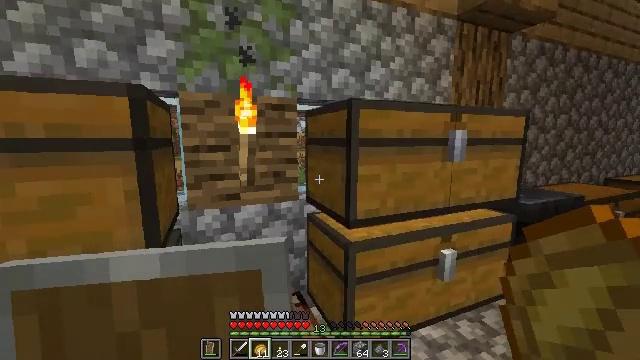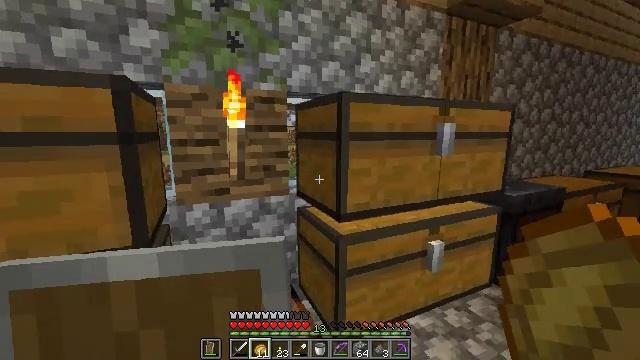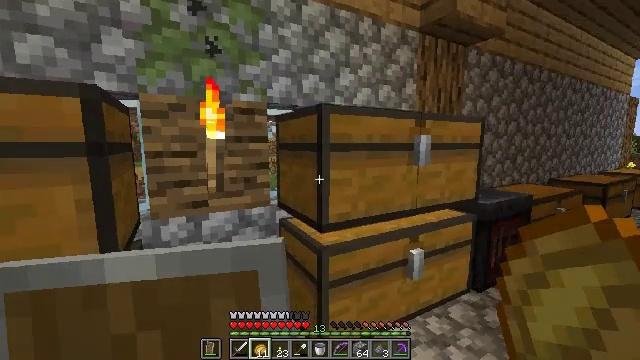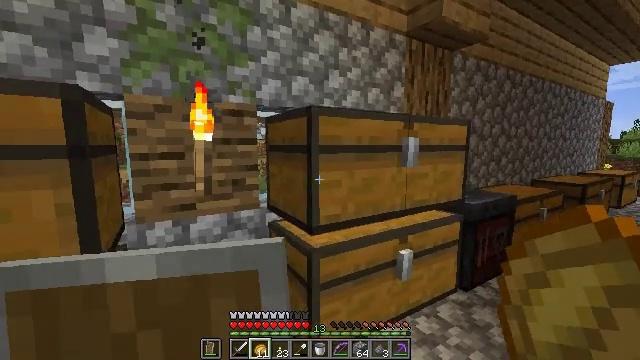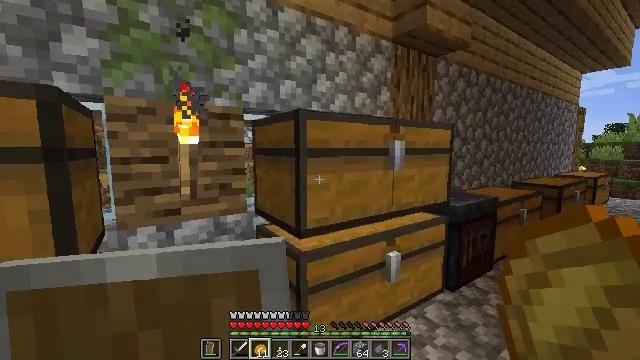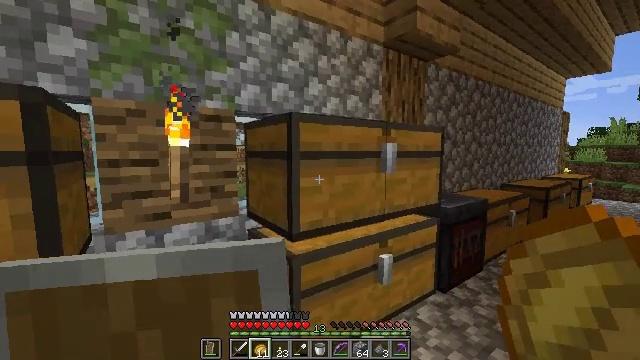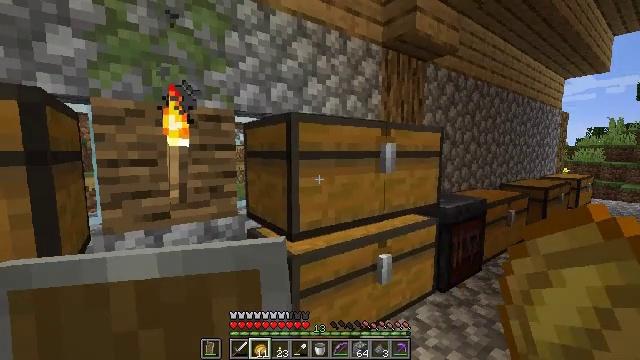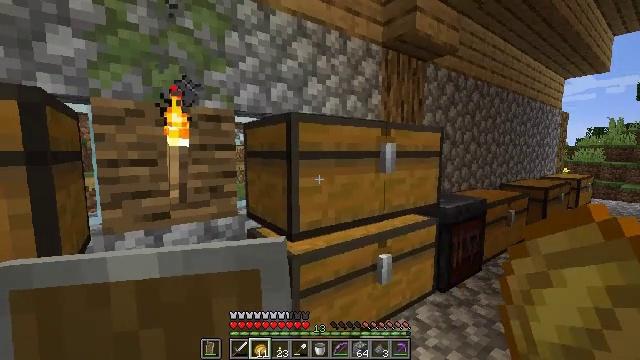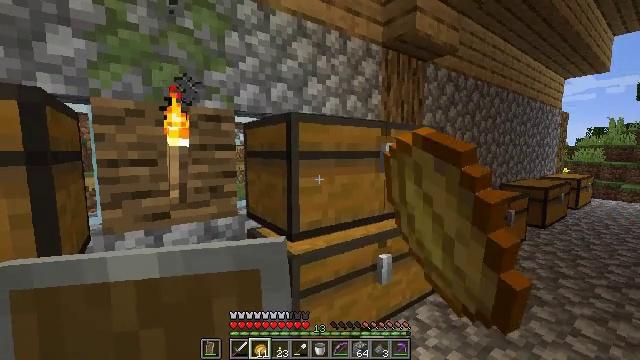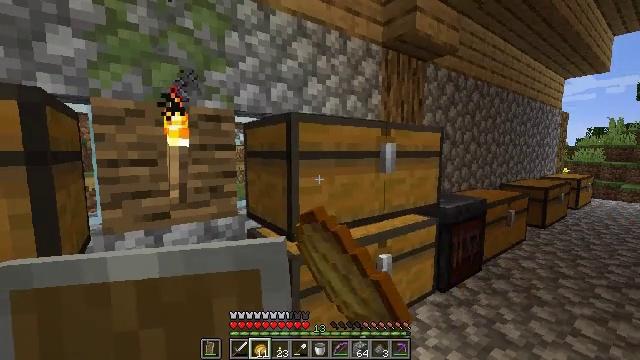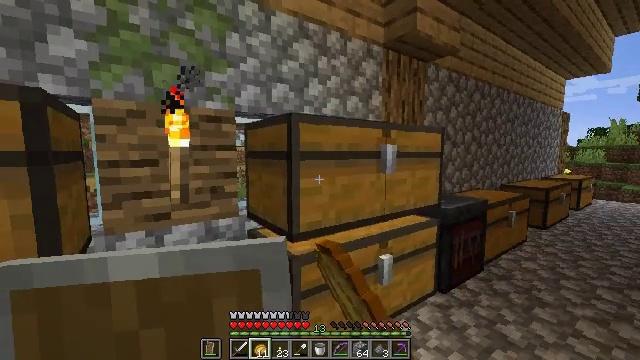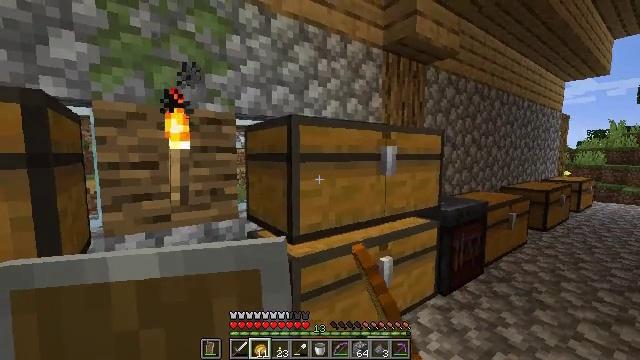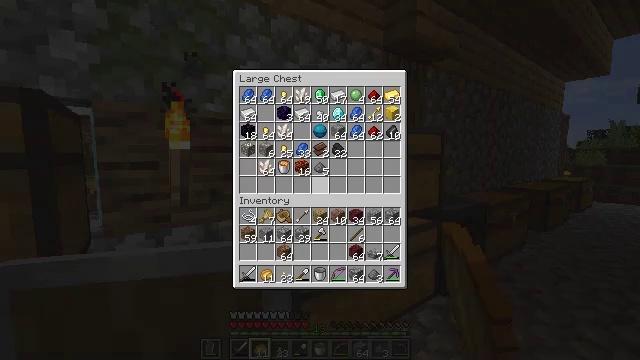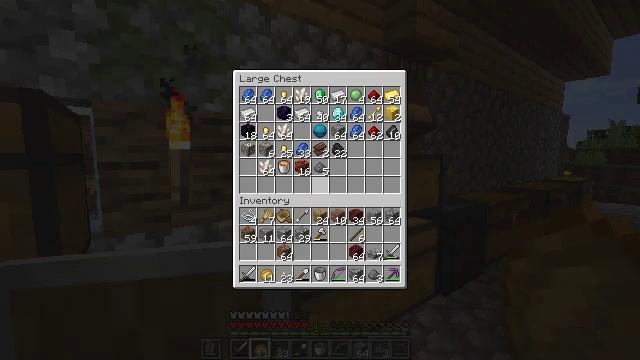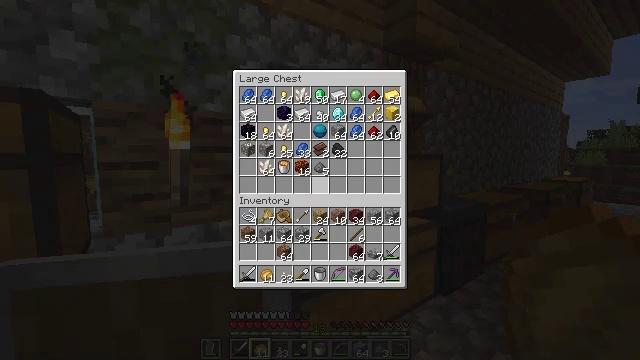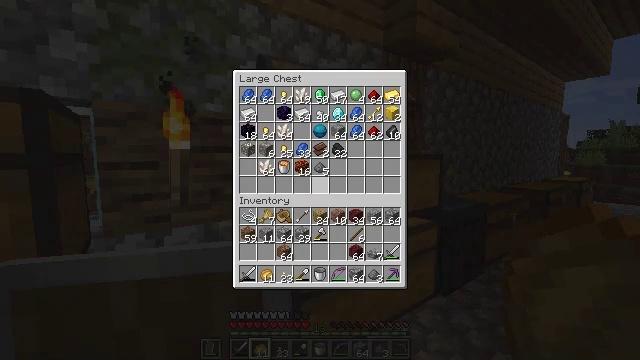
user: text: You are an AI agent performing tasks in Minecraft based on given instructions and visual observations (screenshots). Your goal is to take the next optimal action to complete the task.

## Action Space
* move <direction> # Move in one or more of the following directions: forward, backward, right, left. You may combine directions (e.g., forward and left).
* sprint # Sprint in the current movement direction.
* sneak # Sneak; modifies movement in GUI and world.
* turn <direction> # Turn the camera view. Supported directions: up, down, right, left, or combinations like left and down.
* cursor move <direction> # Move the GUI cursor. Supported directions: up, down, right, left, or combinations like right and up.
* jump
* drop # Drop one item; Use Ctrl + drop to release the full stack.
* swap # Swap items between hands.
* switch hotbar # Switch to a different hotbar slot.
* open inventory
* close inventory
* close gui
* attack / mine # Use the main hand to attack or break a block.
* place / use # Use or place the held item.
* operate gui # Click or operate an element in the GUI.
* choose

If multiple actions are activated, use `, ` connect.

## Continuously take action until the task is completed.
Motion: motion action
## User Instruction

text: Create a bow with string and sticks.
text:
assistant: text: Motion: turn right and down
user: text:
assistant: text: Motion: turn right and up
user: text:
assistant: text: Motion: turn right
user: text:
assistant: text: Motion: turn right
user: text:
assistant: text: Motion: turn right
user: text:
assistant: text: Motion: no_op
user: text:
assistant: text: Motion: use / place
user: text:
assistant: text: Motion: use / place
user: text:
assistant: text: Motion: no_op
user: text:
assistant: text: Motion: no_op
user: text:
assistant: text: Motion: no_op
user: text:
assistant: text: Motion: no_op
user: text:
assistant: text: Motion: no_op
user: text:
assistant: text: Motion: no_op
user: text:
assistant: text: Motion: no_op
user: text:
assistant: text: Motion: no_op
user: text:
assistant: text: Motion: no_op
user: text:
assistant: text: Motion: no_op
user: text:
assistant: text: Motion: no_op
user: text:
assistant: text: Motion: no_op
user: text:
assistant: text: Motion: no_op
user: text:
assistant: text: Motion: no_op
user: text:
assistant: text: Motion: no_op
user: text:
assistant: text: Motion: no_op
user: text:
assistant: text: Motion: no_op
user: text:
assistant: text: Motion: turn right and up
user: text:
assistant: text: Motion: turn right and up
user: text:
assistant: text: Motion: turn right and up
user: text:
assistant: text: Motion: turn up
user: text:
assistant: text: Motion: no_op